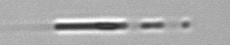
Label: Leptocylindrus